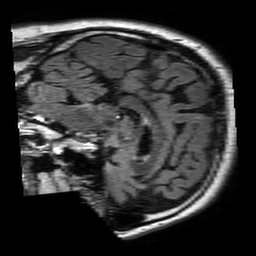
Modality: FLAIR
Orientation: sagittal
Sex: male
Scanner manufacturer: philips
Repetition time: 11 s
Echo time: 0.125 s